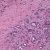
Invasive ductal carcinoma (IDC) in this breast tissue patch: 1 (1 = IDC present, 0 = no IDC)